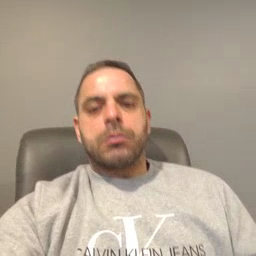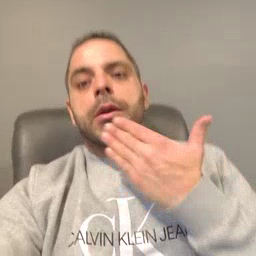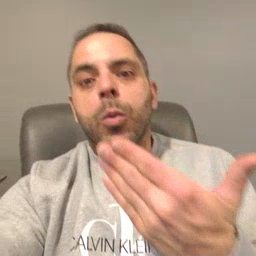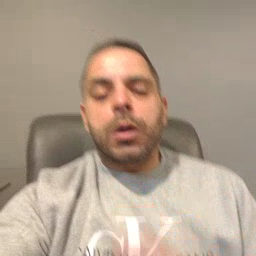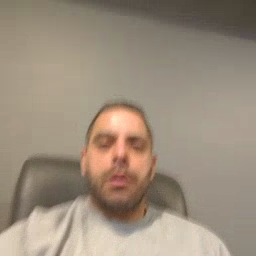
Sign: thankyou